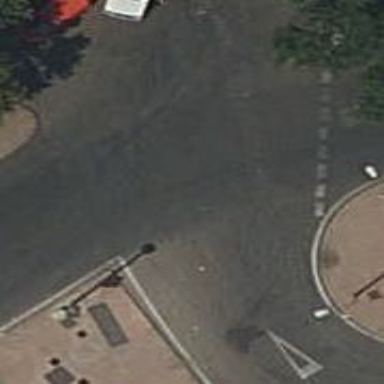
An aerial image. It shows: Circular junction on tertiary road.